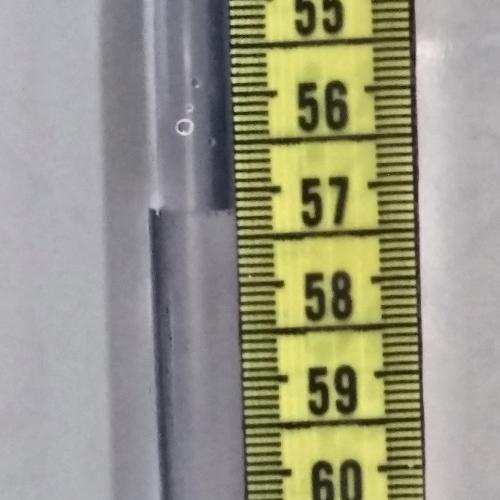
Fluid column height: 57.2 cm